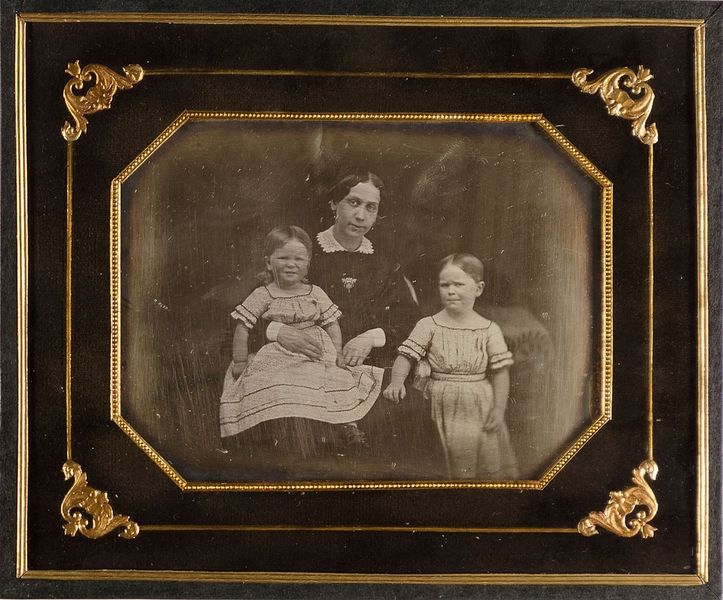
Titel: Marie Wilhelm Eschenburg, geb. Biess (1818-1908) mit ihren Töchtern Marie (1848-1915) und Elisabeth (geb. 1856)
Standort: Hamburg
Institution: Museum für Kunst und Gewerbe Hamburg
Schlagwörter: gruppenportrait, figur, mutter, tochter, schwestern, foto, fotografie, photographie, schwester, photo, lichtbild, daguerreotypie, bildwerke, angewandte und bildende kunst, hessische systematik, mädchen, porträtfotografie, porträtphotographie, gruppenporträt